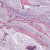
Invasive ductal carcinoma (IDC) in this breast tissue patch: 1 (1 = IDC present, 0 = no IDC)